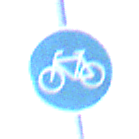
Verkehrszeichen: Radweg
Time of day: MorningAfternoon
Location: Outdoor (Nature)
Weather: Clear
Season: NotSpecified
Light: Natural